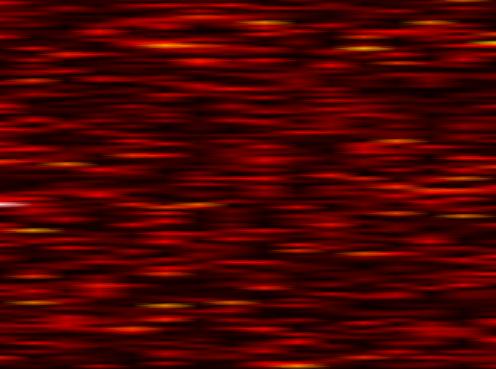
Label: UFMC